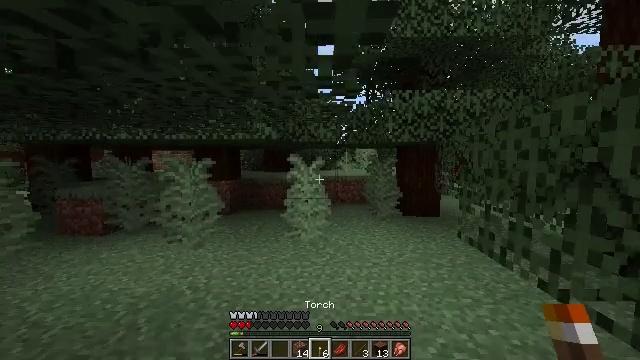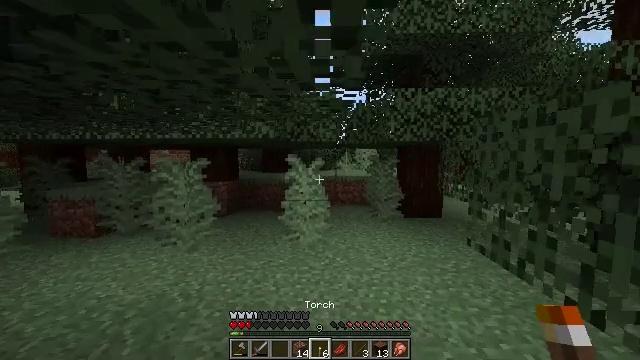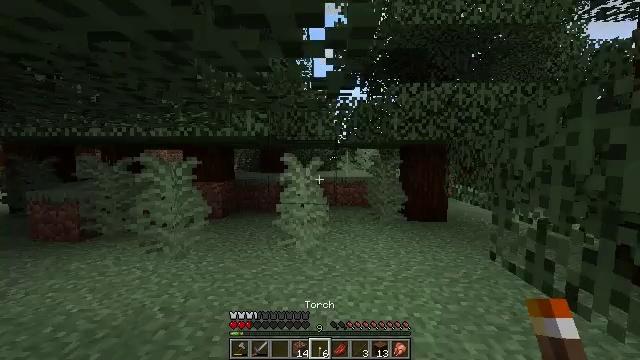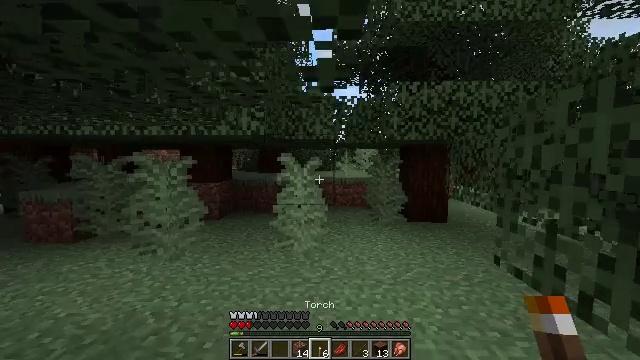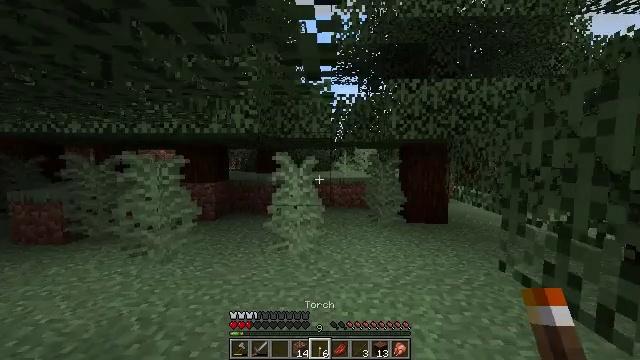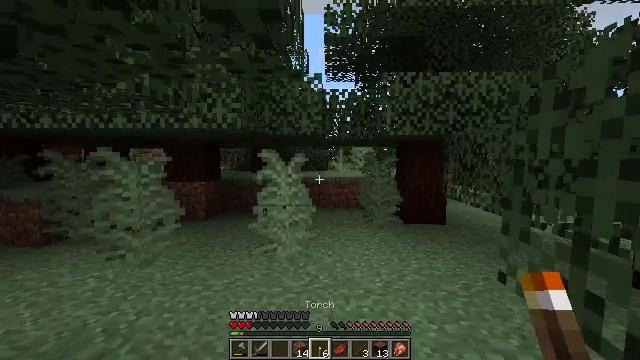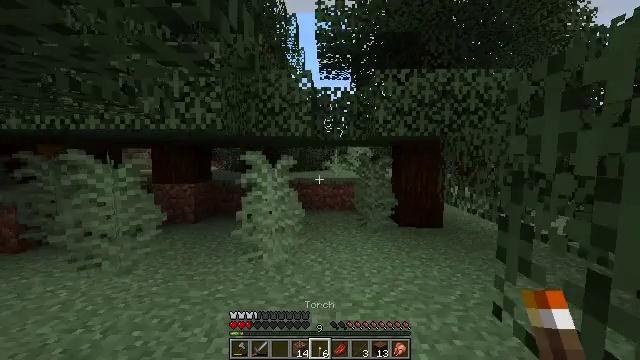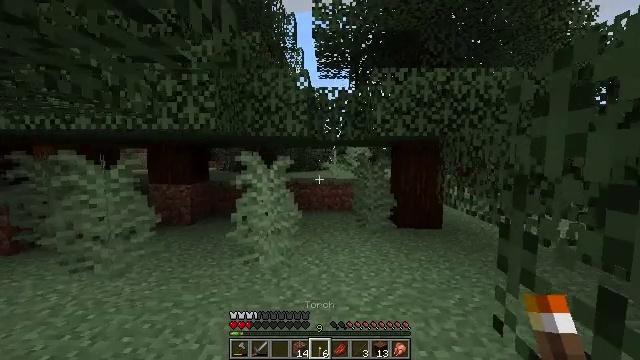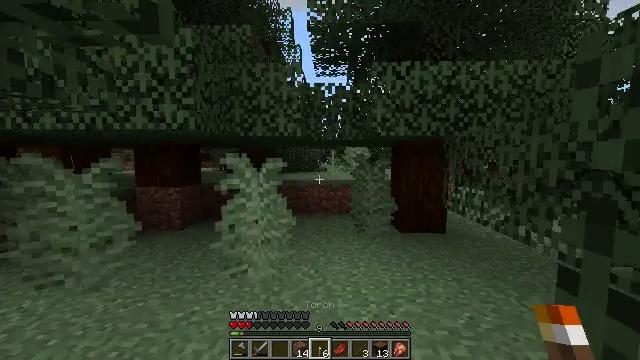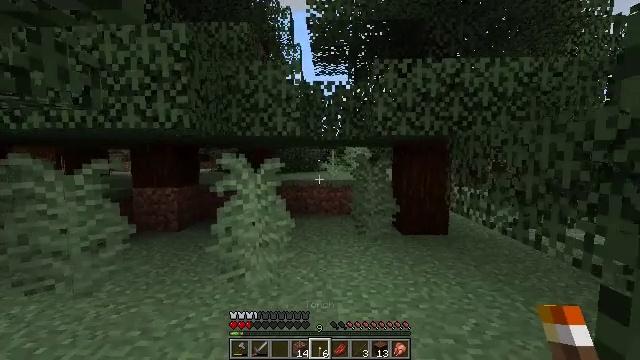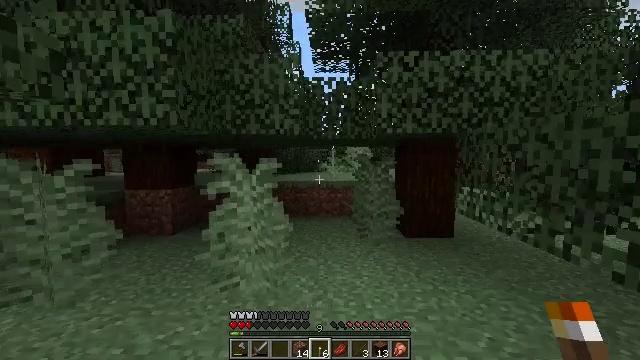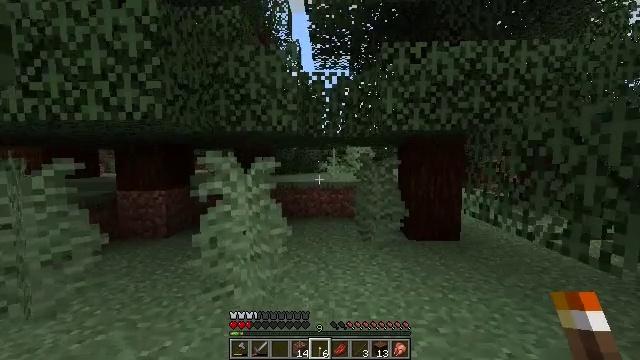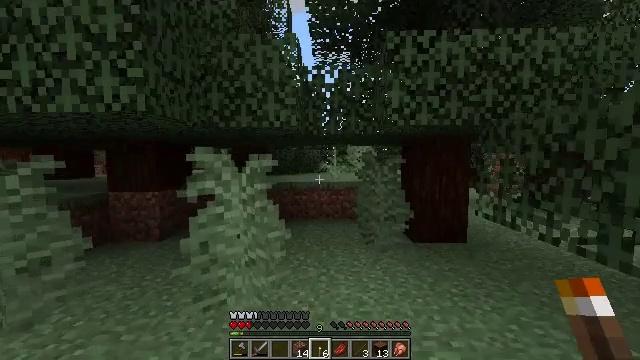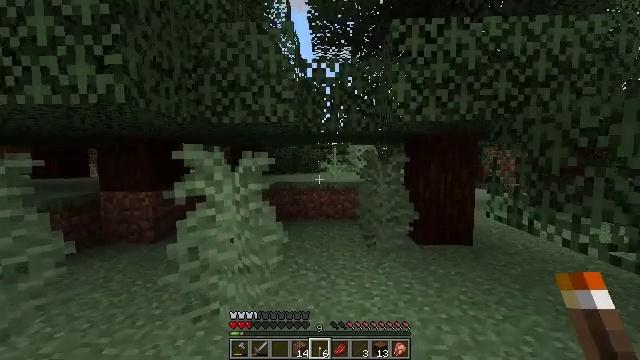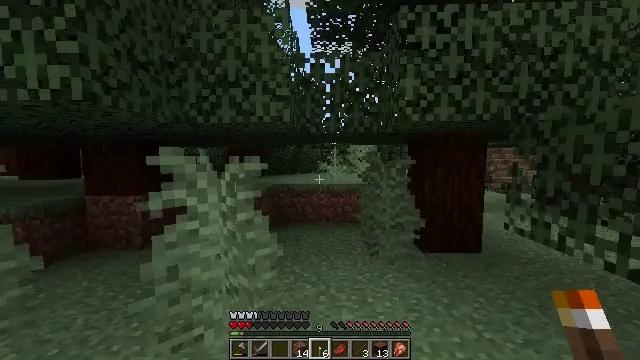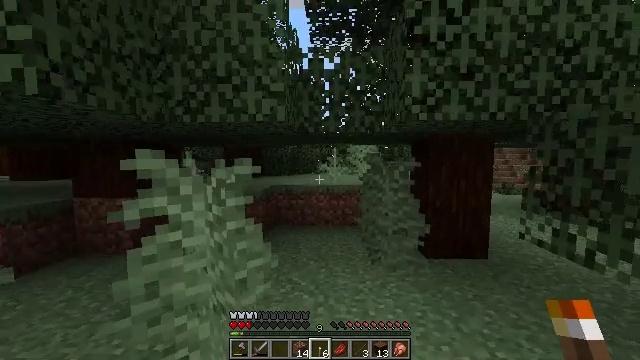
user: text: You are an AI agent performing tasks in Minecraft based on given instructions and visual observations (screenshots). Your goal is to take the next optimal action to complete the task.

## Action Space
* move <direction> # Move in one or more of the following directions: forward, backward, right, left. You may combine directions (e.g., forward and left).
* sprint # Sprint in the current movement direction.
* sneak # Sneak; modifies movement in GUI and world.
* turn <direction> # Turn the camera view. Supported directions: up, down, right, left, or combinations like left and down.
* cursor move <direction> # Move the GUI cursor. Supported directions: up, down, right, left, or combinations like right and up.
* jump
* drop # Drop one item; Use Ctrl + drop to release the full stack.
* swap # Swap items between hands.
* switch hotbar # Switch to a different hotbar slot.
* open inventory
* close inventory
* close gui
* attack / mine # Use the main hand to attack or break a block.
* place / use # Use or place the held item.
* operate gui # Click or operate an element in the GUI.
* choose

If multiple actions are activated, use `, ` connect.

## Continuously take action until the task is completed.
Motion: motion action
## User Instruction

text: Punch the spruce leaves to get saplings.
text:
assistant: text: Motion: move forward
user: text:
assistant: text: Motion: move forward
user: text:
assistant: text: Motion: move forward and move right
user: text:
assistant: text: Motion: move forward and move right
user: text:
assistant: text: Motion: move forward and move right
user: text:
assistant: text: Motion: move forward and move right
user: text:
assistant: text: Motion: move forward
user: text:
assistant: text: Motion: move forward
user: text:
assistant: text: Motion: move forward
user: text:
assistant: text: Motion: move forward
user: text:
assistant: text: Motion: move forward
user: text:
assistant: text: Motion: move forward
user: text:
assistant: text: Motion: move forward
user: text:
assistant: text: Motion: move forward
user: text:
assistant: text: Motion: move forward
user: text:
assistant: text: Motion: move forward
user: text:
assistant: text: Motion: move forward
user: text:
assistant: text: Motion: move forward
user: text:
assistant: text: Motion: move forward
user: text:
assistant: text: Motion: move forward
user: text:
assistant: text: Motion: move forward
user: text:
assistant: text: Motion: move forward
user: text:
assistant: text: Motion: move forward
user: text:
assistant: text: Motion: move forward
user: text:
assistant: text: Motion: move forward
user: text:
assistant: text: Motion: move forward
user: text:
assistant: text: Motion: move forward
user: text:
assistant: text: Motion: move forward, turn right and down
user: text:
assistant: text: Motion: move forward, turn right
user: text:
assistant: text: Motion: move forward